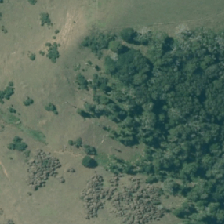
Land cover: indigenous_forest